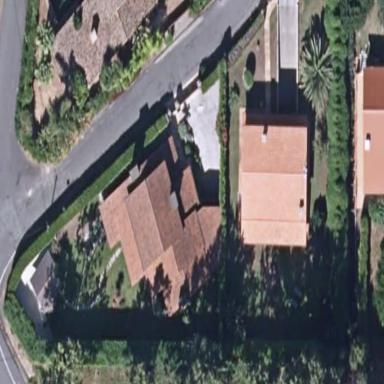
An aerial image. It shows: Simple and straightforward house.